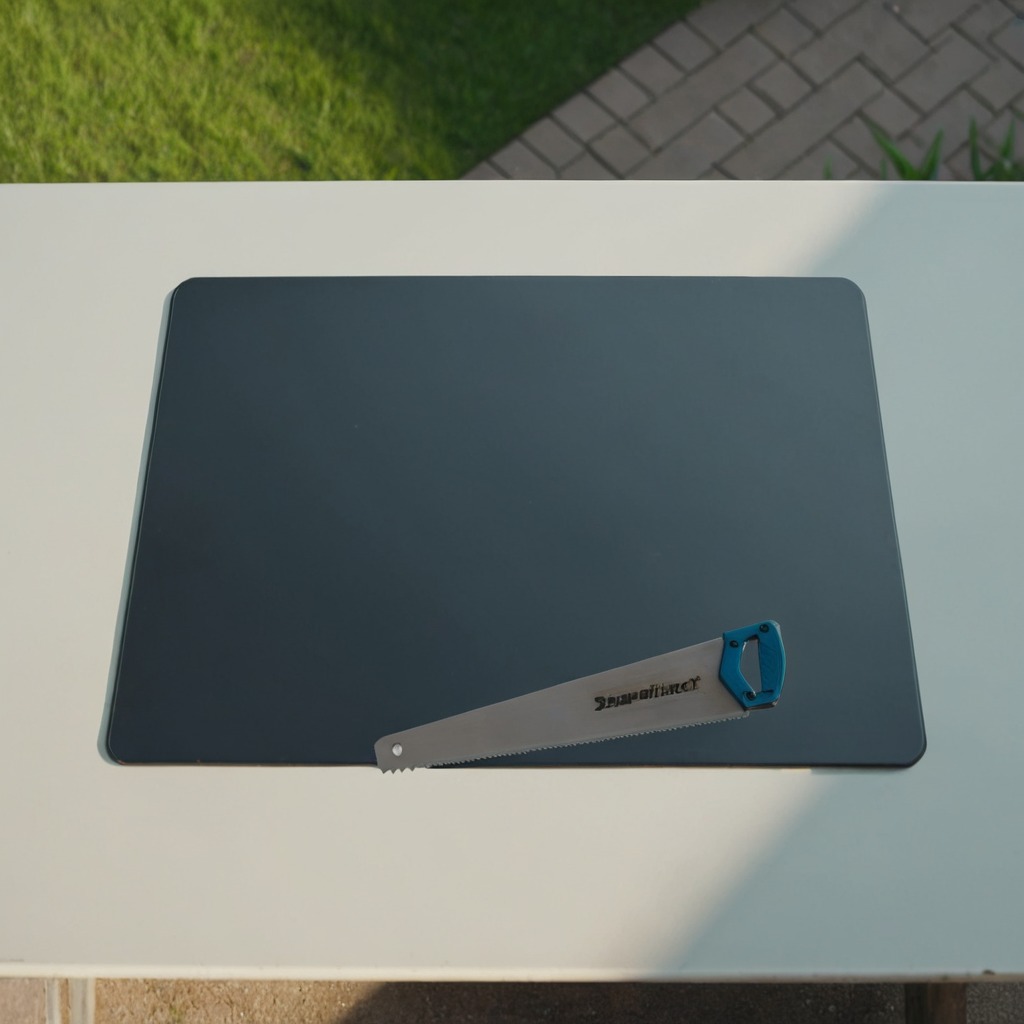
A metal saw lies on a clean utility table in a temporary outdoor tool station.